Question: I have this function to create a list of lists, according to some rules i implemented, but it gives me an annoying error, i can't understand how to fix.
Here's the list it receives:
'''
["3123","11254","790","86214","114125","36214"]
'''
and the value is
'''
num = 7
'''
Here's the function:
'''
create_list_of_lists :: Integral t => [t] -> t -> [t]
create_list_of_lists (x:xs) num = [x 'div'z | x <- xs, z <- [1..num]]
'''
When i compile it, i get no errors, but when i run it with this command:
'''
create_list_of_lists ["3123","11254","790","86214","114125","36214"] 7
'''
i get this errors:

What am i doing wrong ?
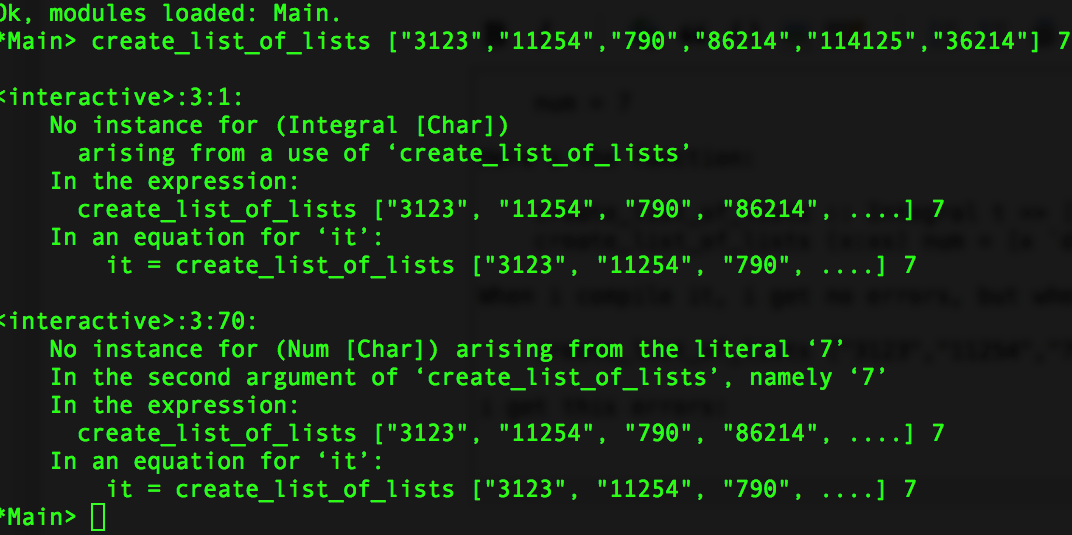
Answer: That's because you are passing it as list of 'String' and not as list of 'Integer'. This should work:
'''
*Main> create_list_of_lists [3123,11254,790,86214,114125,36214] 7
[11254,5627,3751,2813,2250,1875,1607,790,395,263,197,158,131,112,86214,43107,28738,21553,17242,14369,12316,114125,57062,38041,28531,22825,19020,16303,36214,18107,12071,9053,7242,6035,5173]
'''
If you want to pass it as a list of strings then perform the conversion using the 'read' function. Something like this:
'''
*Main> let y = ["3123","11254","790","86214","114125","36214"]
*Main> let x = map read y :: [Int]
*Main> x
[3123,11254,790,86214,114125,36214]
'''
Or as @bheklir says you can use 'readMaybe' which will convert them safely.